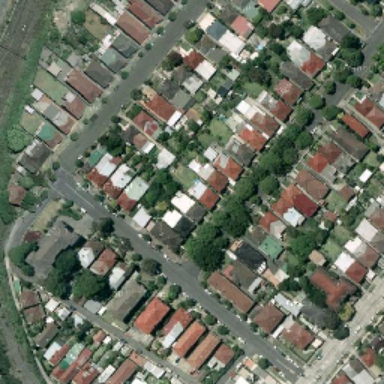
Next to the two intersections is a large red and white community .